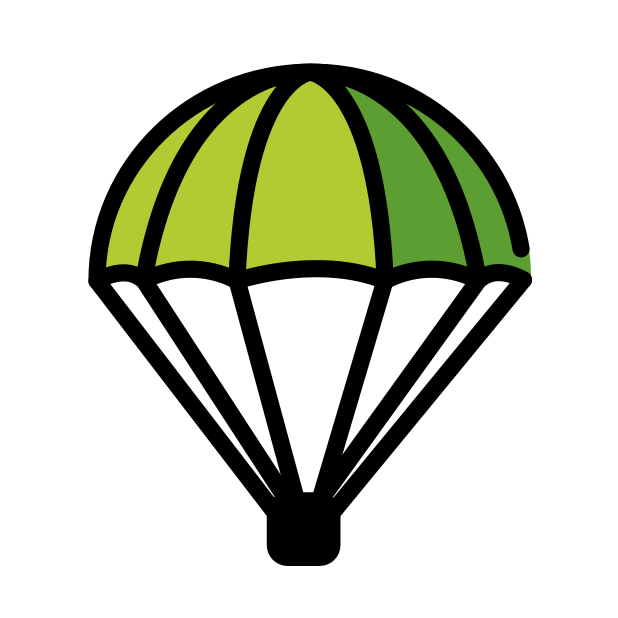
Emoji: 🪂
Name: parachute
Unicode: 0x1fa82